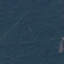
Land use / land cover: Forest